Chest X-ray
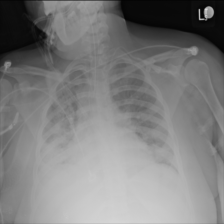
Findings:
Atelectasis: negative
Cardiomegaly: negative
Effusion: negative
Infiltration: negative
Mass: negative
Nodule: negative
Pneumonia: negative
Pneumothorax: negative
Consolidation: negative
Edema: negative
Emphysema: negative
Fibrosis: negative
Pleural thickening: negative
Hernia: negative